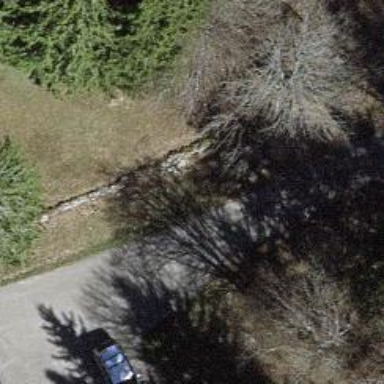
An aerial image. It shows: Wall made of dry stone.